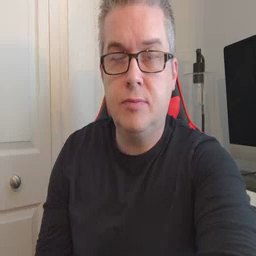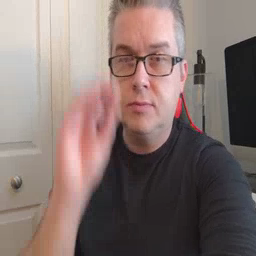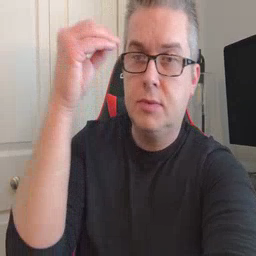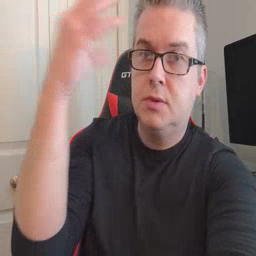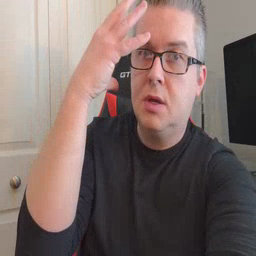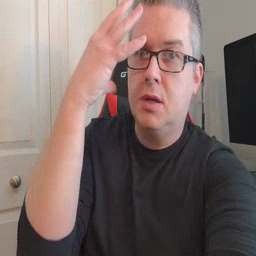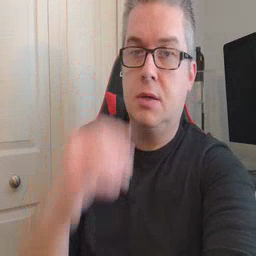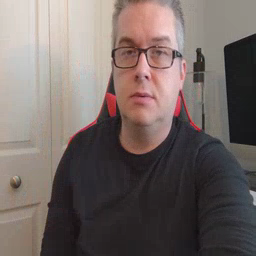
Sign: sun